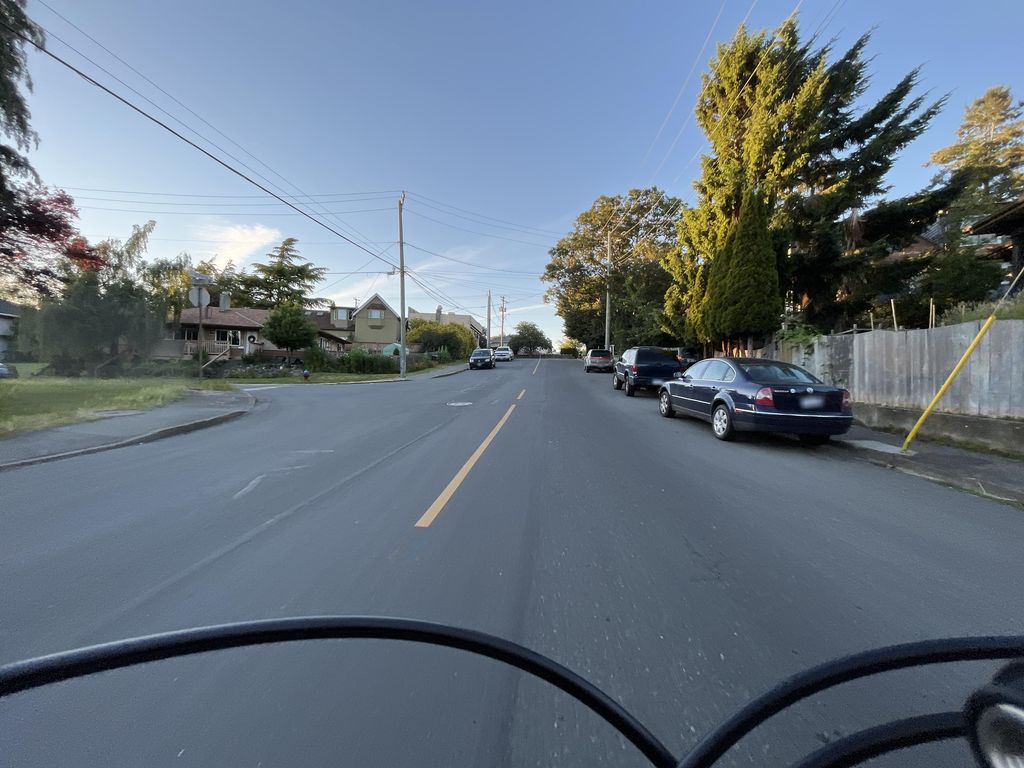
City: victoria